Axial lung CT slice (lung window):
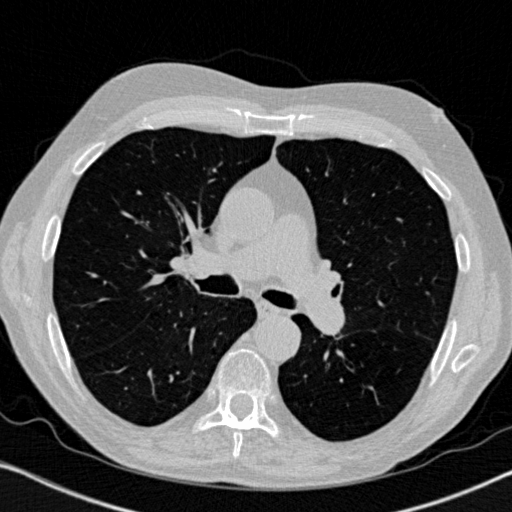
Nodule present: no